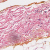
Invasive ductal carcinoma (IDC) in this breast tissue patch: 0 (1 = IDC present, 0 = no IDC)